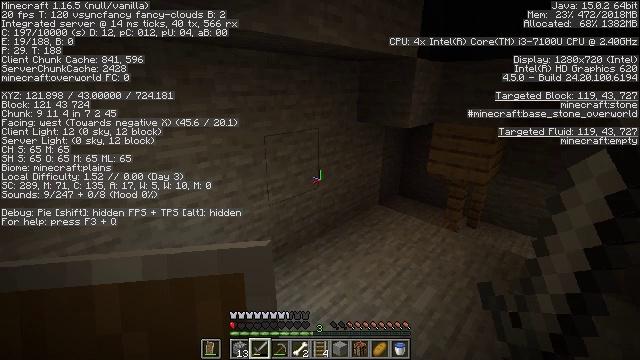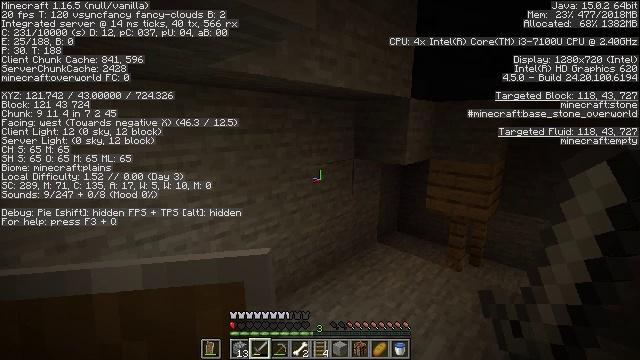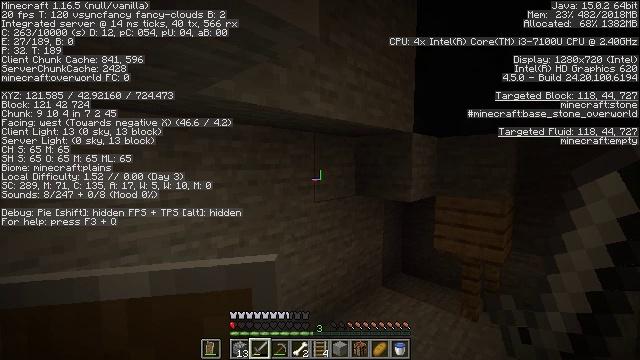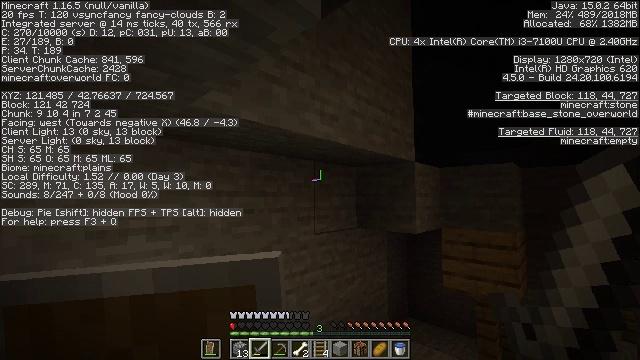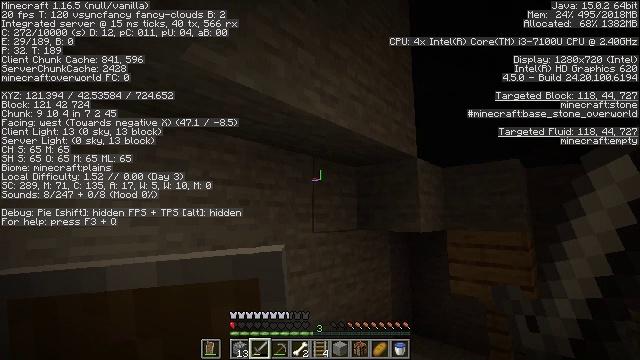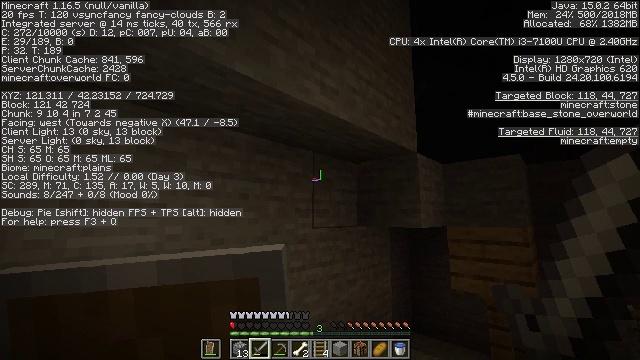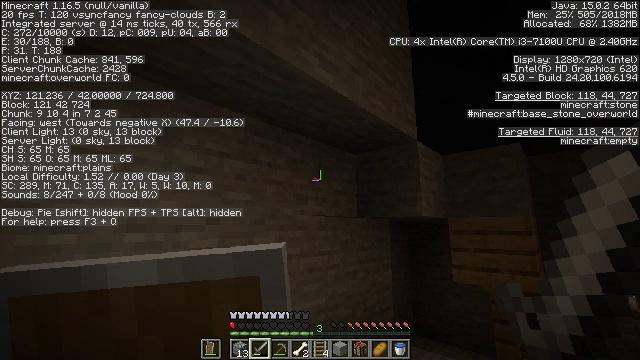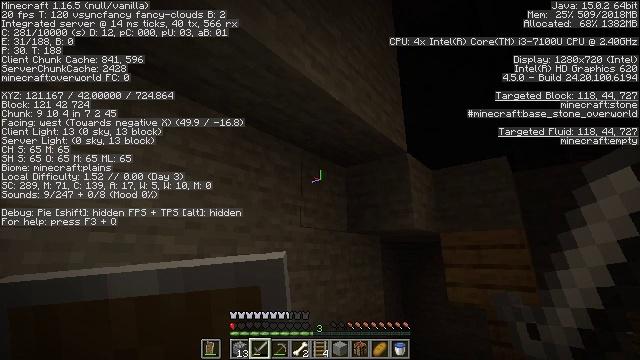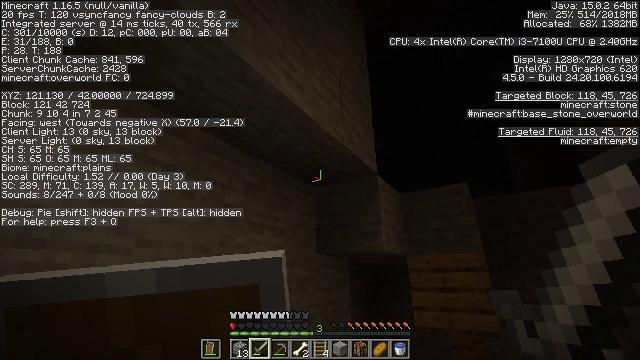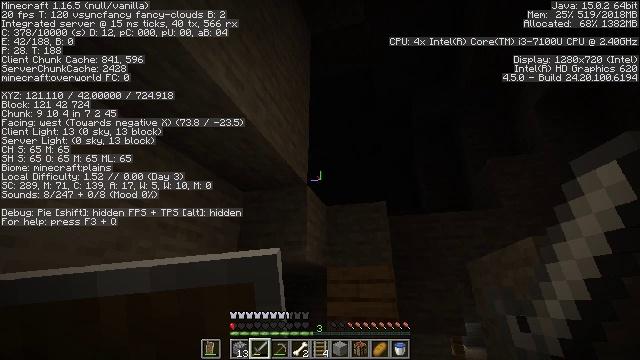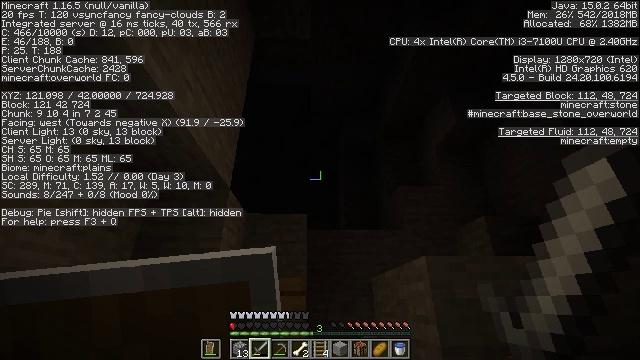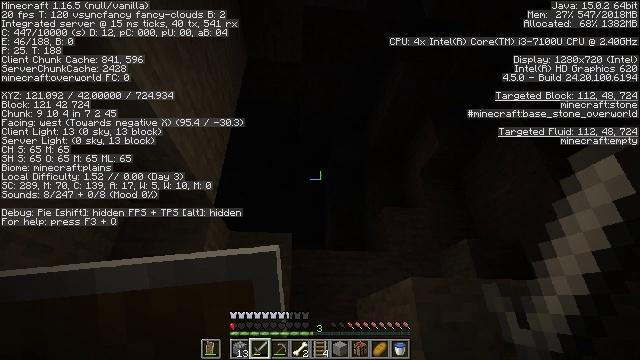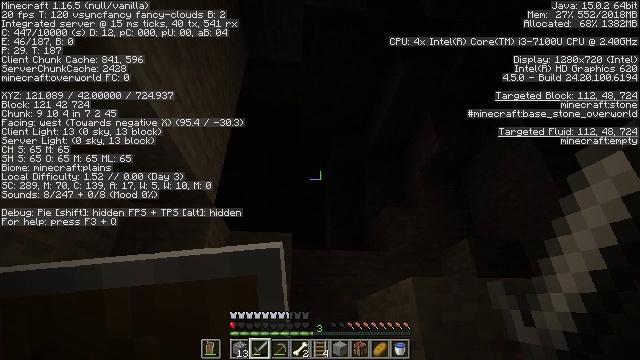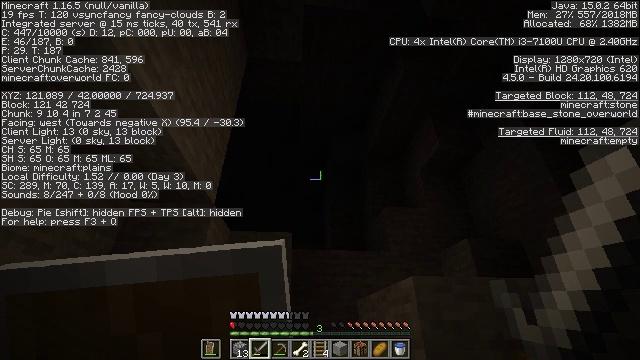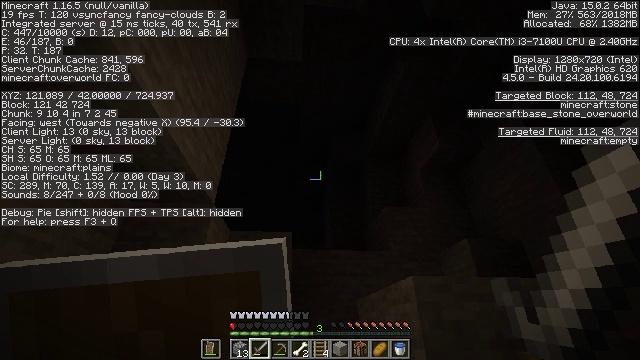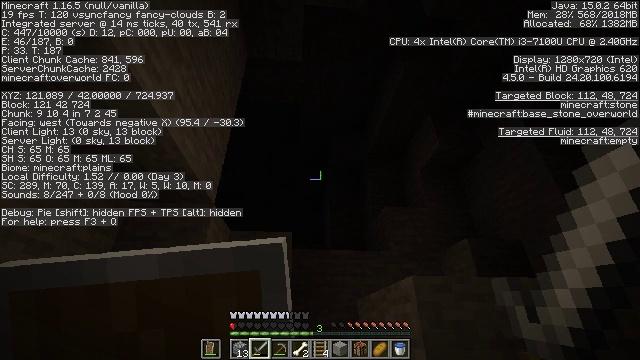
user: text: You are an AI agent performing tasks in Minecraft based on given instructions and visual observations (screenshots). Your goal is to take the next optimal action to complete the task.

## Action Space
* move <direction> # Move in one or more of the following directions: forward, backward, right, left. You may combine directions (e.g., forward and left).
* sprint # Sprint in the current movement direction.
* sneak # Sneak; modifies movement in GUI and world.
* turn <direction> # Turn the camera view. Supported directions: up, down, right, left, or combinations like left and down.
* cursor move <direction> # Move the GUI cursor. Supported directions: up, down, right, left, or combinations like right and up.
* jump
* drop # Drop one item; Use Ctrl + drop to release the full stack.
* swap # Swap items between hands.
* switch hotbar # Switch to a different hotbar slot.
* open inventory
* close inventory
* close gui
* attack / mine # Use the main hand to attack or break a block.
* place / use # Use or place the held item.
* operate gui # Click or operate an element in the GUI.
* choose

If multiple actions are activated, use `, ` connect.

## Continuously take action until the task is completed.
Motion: motion action
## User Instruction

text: Remove the cobweb to avoid getting stuck.
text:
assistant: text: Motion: move forward, turn up
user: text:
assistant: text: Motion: move forward, turn up
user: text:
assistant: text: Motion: move forward, turn up
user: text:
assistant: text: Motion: turn up
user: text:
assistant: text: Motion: no_op
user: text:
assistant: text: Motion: turn up
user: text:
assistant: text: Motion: turn right and up
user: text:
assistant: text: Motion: turn right and up
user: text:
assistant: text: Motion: turn right and up
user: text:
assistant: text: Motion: turn right and up
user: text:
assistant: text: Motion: turn right and up
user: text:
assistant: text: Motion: no_op
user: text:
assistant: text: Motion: no_op
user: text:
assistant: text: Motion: no_op
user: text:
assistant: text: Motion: no_op
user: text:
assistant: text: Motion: no_op
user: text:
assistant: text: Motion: turn right and down
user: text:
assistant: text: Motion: turn left and down
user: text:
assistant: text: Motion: turn left and down
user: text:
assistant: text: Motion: no_op
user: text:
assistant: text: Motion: no_op
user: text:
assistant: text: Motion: no_op
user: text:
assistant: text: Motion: no_op
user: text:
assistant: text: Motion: no_op
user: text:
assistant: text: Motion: no_op
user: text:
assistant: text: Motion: no_op
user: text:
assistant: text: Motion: turn right and up
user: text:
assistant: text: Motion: turn right and up
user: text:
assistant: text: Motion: turn up
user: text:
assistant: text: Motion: move forward